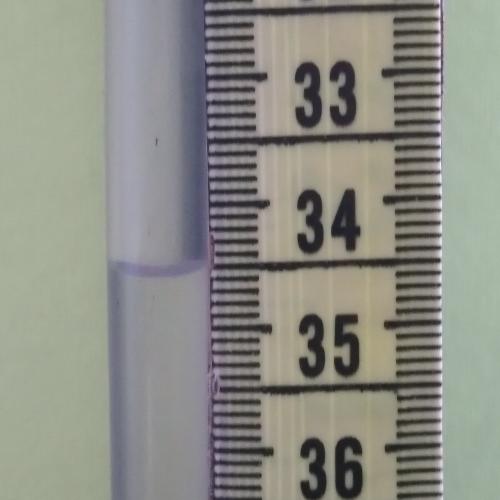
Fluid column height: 34.5 cm